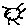
Label: sun